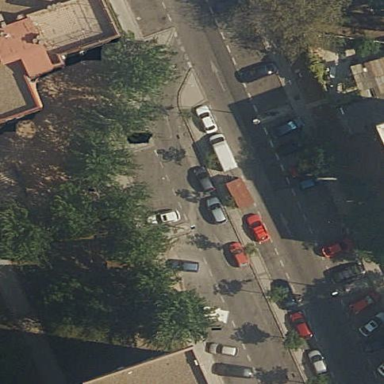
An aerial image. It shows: Parking area with surface.